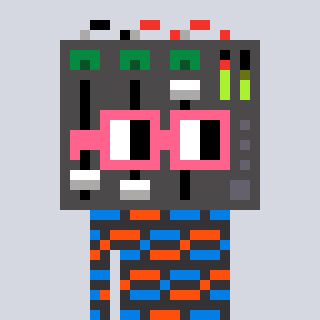
a pixel art character with square pink glasses, a mixer-shaped head and a grayscale-colored body on a cool background